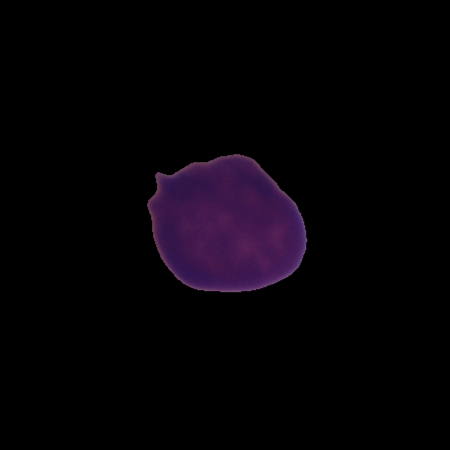
Label: healthy